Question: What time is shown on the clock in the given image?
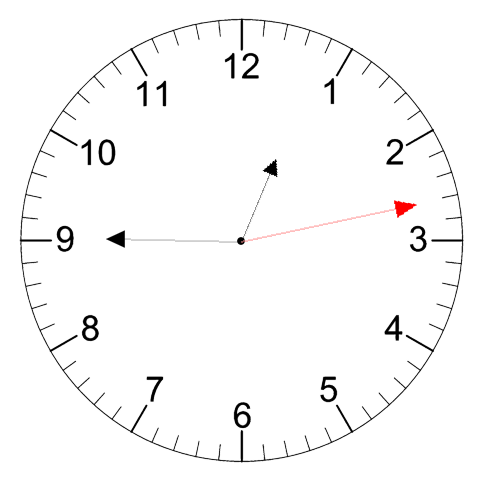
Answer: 12:45:13